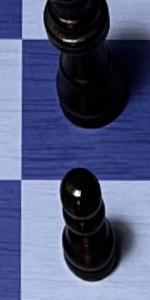
Label: Pawn_Black